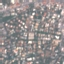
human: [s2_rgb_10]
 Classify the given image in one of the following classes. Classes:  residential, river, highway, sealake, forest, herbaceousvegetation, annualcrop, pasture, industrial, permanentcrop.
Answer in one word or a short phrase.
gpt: Residential